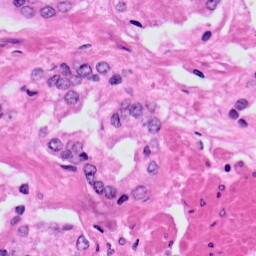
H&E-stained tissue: Prostate